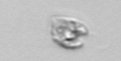
Label: Amoeba